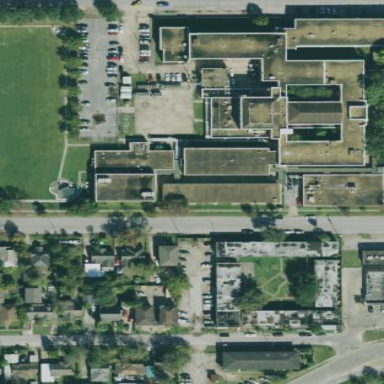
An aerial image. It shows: School.